Field crop: maize
Growth stage: 2
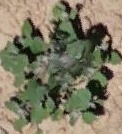
Species: chenopodium